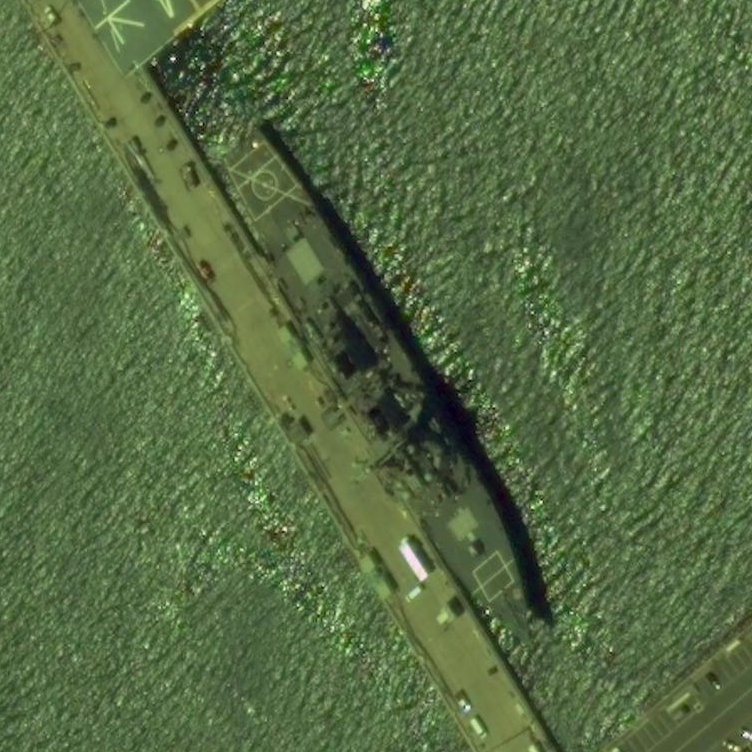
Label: destroyer